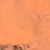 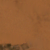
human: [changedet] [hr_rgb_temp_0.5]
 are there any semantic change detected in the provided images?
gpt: There is no change to mention.